Question: Hi I am working with Any Point Studio and i want to pass headers with the current request with a key value pair How to achieve that using existing HTTP Component.

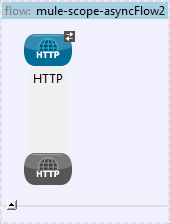
Answer: You can invoke the HTTP Inbound through Mule Client, here is an example:
'''
MuleClient muleClient = new MuleClient(muleContext);
Map<String, Object> headers = new HashMap<String, Object>(1);
headers.put("key", "456453N123");
MuleMessage result = muleClient.send("http://localhost:8081/prm", PAYLOAD, headers);
'''
The HTTP headers are in the inbound-scoped properties of the MuleMessage. To get the header from a flow, you can use:
'''
<logger level="INFO" message="Header Content-Type = #[header:key]"/>
'''